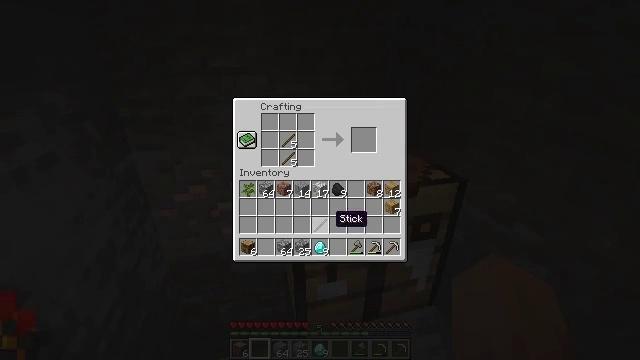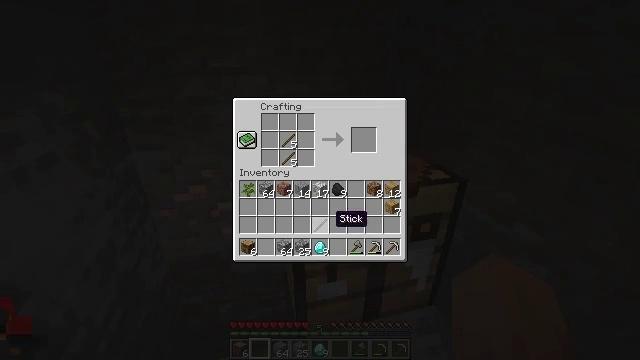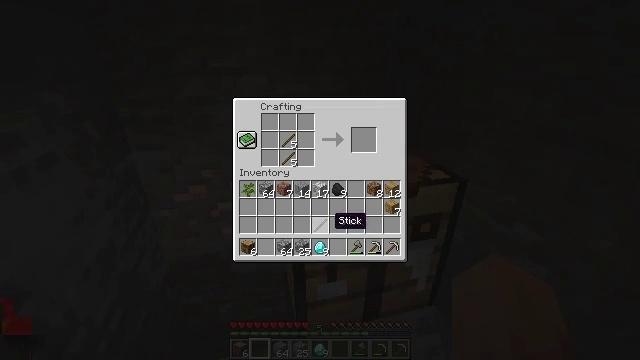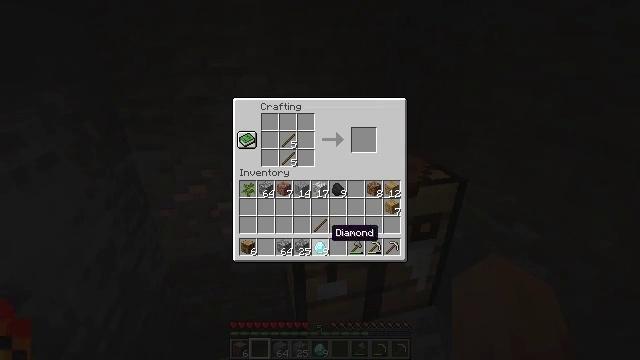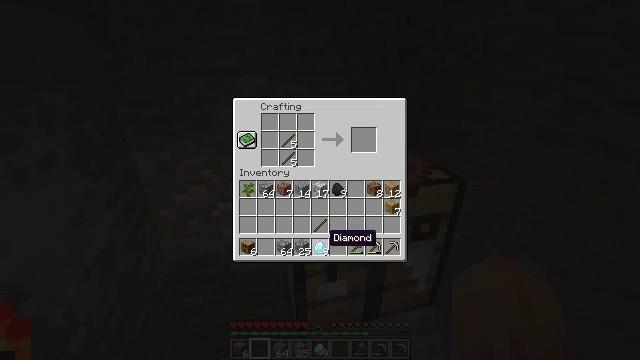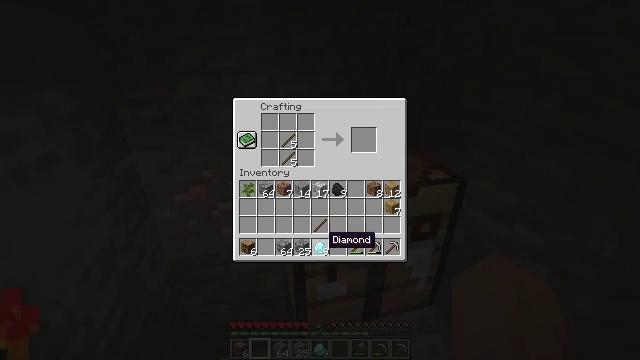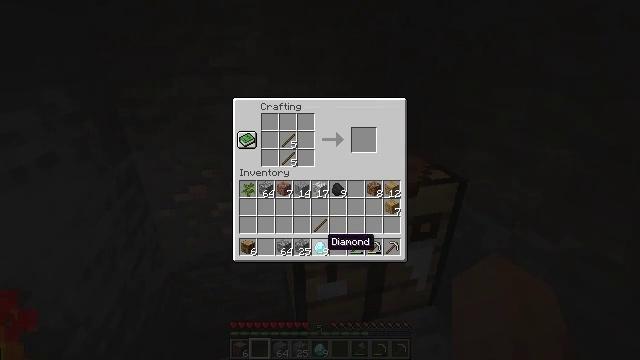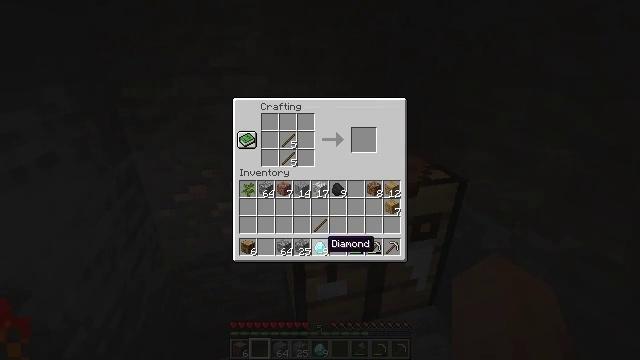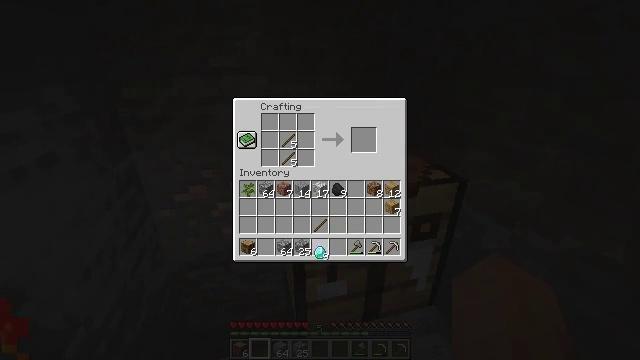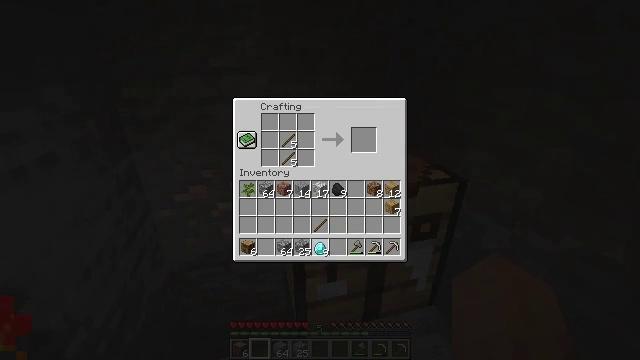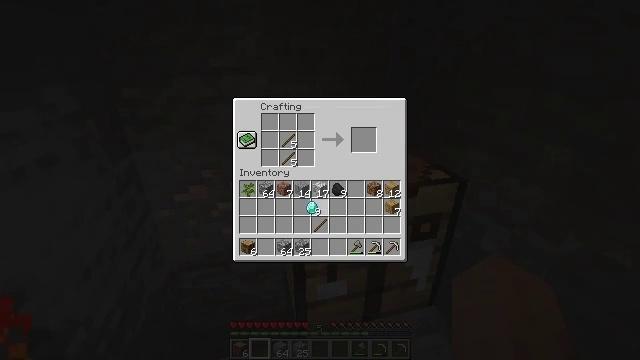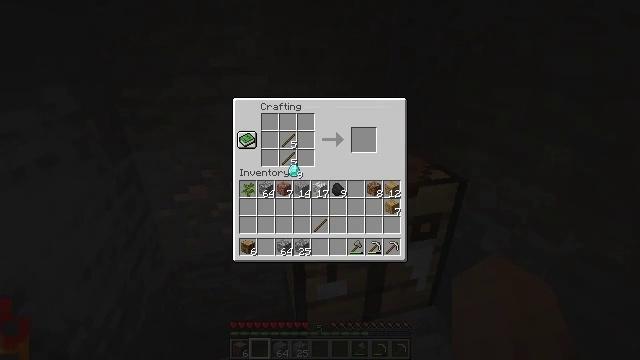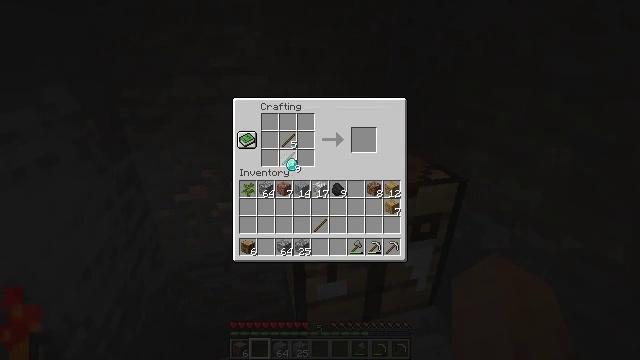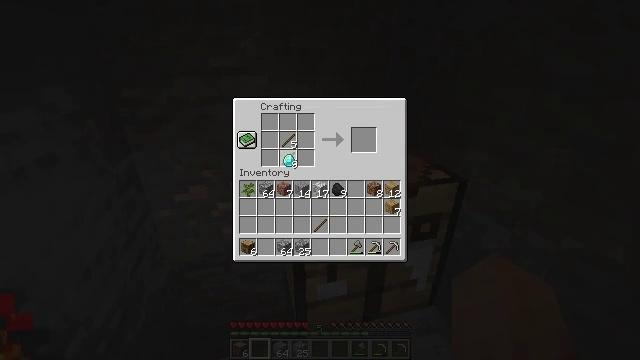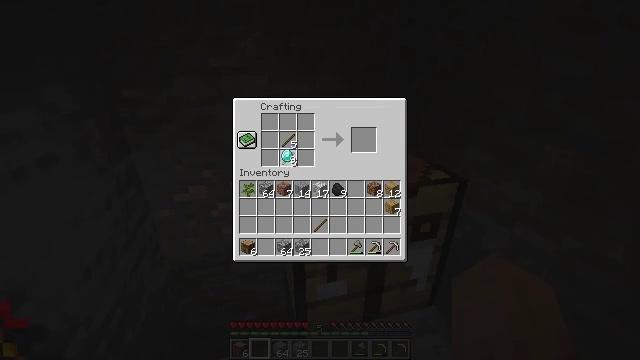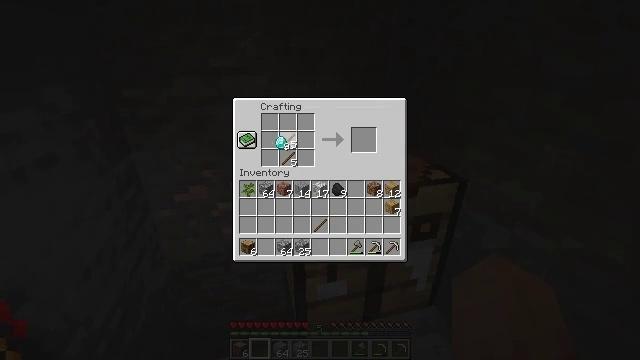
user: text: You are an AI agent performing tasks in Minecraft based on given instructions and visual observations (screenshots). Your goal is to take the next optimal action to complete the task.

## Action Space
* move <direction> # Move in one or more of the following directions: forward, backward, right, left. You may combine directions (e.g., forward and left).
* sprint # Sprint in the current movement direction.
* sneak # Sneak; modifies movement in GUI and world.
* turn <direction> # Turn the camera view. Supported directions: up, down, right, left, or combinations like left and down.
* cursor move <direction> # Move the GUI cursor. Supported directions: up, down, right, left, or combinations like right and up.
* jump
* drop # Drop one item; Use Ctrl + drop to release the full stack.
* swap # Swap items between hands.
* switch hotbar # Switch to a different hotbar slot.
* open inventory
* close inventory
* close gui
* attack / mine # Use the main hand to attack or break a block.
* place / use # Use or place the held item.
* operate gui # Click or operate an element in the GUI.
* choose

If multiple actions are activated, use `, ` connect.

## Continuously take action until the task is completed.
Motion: motion action
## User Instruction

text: Craft a diamond pickaxe.
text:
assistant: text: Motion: no_op
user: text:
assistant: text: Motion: no_op
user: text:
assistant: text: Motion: cursor move down
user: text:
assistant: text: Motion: no_op
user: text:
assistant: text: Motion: no_op
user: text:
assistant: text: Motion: no_op
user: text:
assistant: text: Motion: no_op
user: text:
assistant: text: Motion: operate gui
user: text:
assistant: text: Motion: operate gui
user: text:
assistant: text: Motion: cursor move left and up
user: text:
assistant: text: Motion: cursor move left and up
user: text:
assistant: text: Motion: no_op
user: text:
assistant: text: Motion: no_op
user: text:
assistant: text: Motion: no_op
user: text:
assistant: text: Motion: cursor move up
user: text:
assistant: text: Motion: no_op
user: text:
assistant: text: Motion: cursor move up
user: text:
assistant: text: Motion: no_op
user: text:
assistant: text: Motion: no_op
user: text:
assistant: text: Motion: no_op
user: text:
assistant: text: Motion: no_op
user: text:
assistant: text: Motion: no_op
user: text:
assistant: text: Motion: no_op
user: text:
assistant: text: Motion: operate gui
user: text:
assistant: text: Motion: operate gui
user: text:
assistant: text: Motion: operate gui
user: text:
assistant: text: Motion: operate gui
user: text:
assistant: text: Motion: cursor move right, operate gui
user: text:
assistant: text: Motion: operate gui
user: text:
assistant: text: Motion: operate gui